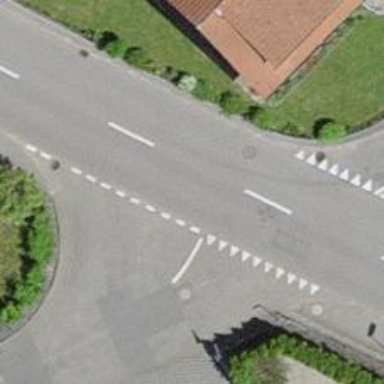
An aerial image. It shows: Tertiary road.